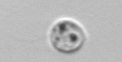
Label: Amoeba